Interaction volume radius: 10 \u00c5
Interaction volume height: 15 \u00c5
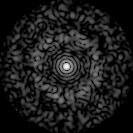
Disorder parameter: 0.8082